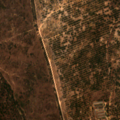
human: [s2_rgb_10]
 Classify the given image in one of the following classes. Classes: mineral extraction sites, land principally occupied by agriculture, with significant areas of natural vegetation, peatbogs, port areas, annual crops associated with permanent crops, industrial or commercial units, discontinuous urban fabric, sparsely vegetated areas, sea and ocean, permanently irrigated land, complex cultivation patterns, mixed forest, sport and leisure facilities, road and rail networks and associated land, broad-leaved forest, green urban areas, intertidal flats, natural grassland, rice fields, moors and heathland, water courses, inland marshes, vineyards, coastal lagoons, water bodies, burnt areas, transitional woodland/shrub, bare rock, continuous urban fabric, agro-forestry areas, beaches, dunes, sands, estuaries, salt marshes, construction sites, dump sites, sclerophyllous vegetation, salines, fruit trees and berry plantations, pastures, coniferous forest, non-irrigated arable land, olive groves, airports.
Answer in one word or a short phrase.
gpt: broad-leaved forest, mixed forest, transitional woodland/shrub